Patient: sex F, age 75
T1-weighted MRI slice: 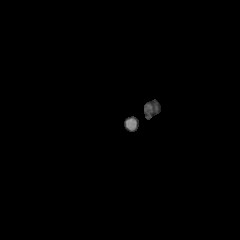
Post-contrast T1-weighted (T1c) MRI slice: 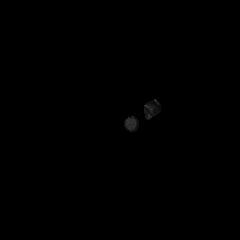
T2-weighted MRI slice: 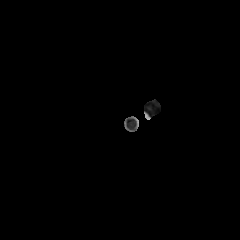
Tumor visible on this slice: no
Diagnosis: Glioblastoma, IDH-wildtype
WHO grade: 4